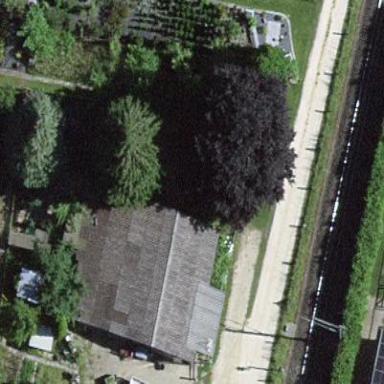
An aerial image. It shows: Barn.